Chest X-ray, PA view. Patient: 64 years old, sex F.
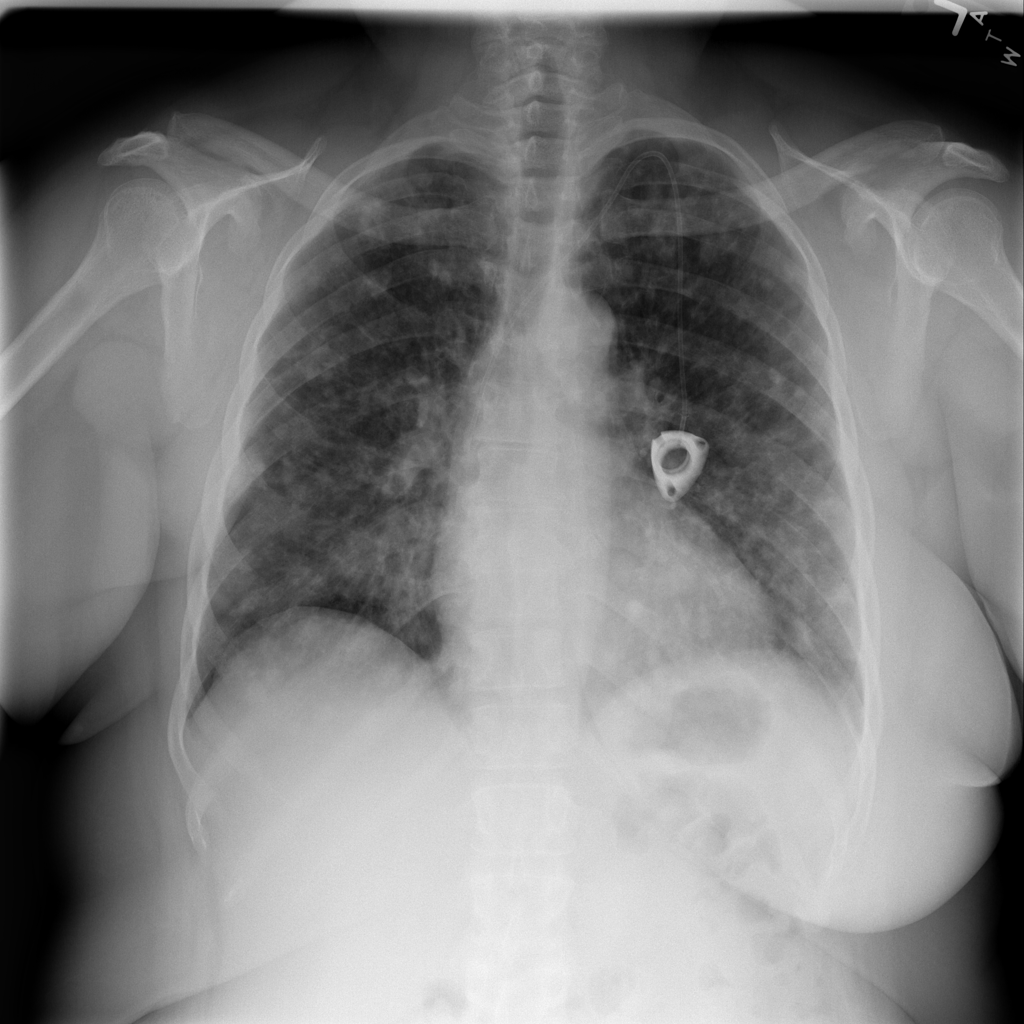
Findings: Nodule